Question: I am using 'laravel 4.2'. My 'AdminUsersController' looks like that:
'''
<?php
class AdminUsersController extends AdminController {
/**
* User Model
* @var User
*/
protected $user;
/**
* Role Model
* @var Role
*/
protected $role;
/**
* Permission Model
* @var Permission
*/
protected $permission;
/**
* Inject the models.
* @param User $user
* @param Role $role
* @param Permission $permission
*/
public function __construct(User $user, Role $role, Permission $permission)
{
parent::__construct();
$this->user = $user;
$this->role = $role;
$this->permission = $permission;
}
/**
* Display a listing of the resource.
*
* @return Response
*/
public function getIndex()
{
// Title
$title = Lang::get('admin/users/title.user_management');
// Grab all the users
$users = $this->user;
// Show the page
return View::make('admin/users/index', compact('users', 'title'));
}
/**
* Show the form for creating a new resource.
*
* @return Response
*/
public function getCreate()
{
// All roles
$roles = $this->role->all();
// Get all the available permissions
$permissions = $this->permission->all();
// Selected groups
$selectedRoles = Input::old('roles', array());
// Selected permissions
$selectedPermissions = Input::old('permissions', array());
// Title
$title = Lang::get('admin/users/title.create_a_new_user');
// Mode
$mode = 'create';
// Show the page
return View::make('admin/users/create_edit', compact('roles', 'permissions', 'selectedRoles', 'selectedPermissions', 'title', 'mode'));
}
/**
* Store a newly created resource in storage.
*
* @return Response
*/
public function postCreate()
{
$this->user->username = Input::get( 'username' );
$this->user->email = Input::get( 'email' );
$this->user->password = Input::get( 'password' );
// The password confirmation will be removed from model
// before saving. This field will be used in Ardent's
// auto validation.
$this->user->password_confirmation = Input::get( 'password_confirmation' );
$this->user->confirmed = Input::get( 'confirm' );
// Permissions are currently tied to roles. Can't do this yet.
//$user->permissions = $user->roles()->preparePermissionsForSave(Input::get( 'permissions' ));
// Save if valid. Password field will be hashed before save
$this->user->save();
if ( $this->user->id )
{
// Save roles. Handles updating.
$this->user->saveRoles(Input::get( 'roles' ));
// Redirect to the new user page
return Redirect::to('admin/users/' . $this->user->id . '/edit')->with('success', Lang::get('admin/users/messages.create.success'));
}
else
{
// Get validation errors (see Ardent package)
$error = $this->user->errors()->all();
return Redirect::to('admin/users/create')
->withInput(Input::except('password'))
->with( 'error', $error );
}
}
/**
* Display the specified resource.
*
* @param $user
* @return Response
*/
public function getShow($user)
{
// redirect to the frontend
}
/**
* Show the form for editing the specified resource.
*
* @param $user
* @return Response
*/
public function getEdit($user)
{
if ( $user->id )
{
$roles = $this->role->all();
$permissions = $this->permission->all();
// Title
$title = Lang::get('admin/users/title.user_update');
// mode
$mode = 'edit';
return View::make('admin/users/create_edit', compact('user', 'roles', 'permissions', 'title', 'mode'));
}
else
{
return Redirect::to('admin/users')->with('error', Lang::get('admin/users/messages.does_not_exist'));
}
}
/**
* Update the specified resource in storage.
*
* @param $user
* @return Response
*/
public function postEdit($user)
{
// Validate the inputs
$validator = Validator::make(Input::all(), $user->getUpdateRules());
if ($validator->passes())
{
$oldUser = clone $user;
$user->username = Input::get( 'username' );
$user->email = Input::get( 'email' );
$user->confirmed = Input::get( 'confirm' );
$password = Input::get( 'password' );
$passwordConfirmation = Input::get( 'password_confirmation' );
if(!empty($password)) {
if($password === $passwordConfirmation) {
$user->password = $password;
// The password confirmation will be removed from model
// before saving. This field will be used in Ardent's
// auto validation.
$user->password_confirmation = $passwordConfirmation;
} else {
// Redirect to the new user page
return Redirect::to('admin/users/' . $user->id . '/edit')->with('error', Lang::get('admin/users/messages.password_does_not_match'));
}
} else {
unset($user->password);
unset($user->password_confirmation);
}
if($user->confirmed == null) {
$user->confirmed = $oldUser->confirmed;
}
$user->prepareRules($oldUser, $user);
// Save if valid. Password field will be hashed before save
$user->amend();
// Save roles. Handles updating.
$user->saveRoles(Input::get( 'roles' ));
} else {
return Redirect::to('admin/users/' . $user->id . '/edit')->with('error', Lang::get('admin/users/messages.edit.error'));
}
// Get validation errors (see Ardent package)
$error = $user->errors()->all();
if(empty($error)) {
// Redirect to the new user page
return Redirect::to('admin/users/' . $user->id . '/edit')->with('success', Lang::get('admin/users/messages.edit.success'));
} else {
return Redirect::to('admin/users/' . $user->id . '/edit')->with('error', Lang::get('admin/users/messages.edit.error'));
}
}
/**
* Remove user page.
*
* @param $user
* @return Response
*/
public function getDelete($user)
{
// Title
$title = Lang::get('admin/users/title.user_delete');
// Show the page
return View::make('admin/users/delete', compact('user', 'title'));
}
/**
* Remove the specified user from storage.
*
* @param $user
* @return Response
*/
public function postDelete($user)
{
// Check if we are not trying to delete ourselves
if ($user->id === Confide::user()->id)
{
// Redirect to the user management page
return Redirect::to('admin/users')->with('error', Lang::get('admin/users/messages.delete.impossible'));
}
AssignedRoles::where('user_id', $user->id)->delete();
$id = $user->id;
$user->delete();
// Was the comment post deleted?
$user = User::find($id);
if ( empty($user) )
{
// TODO needs to delete all of that user's content
return Redirect::to('admin/users')->with('success', Lang::get('admin/users/messages.delete.success'));
}
else
{
// There was a problem deleting the user
return Redirect::to('admin/users')->with('error', Lang::get('admin/users/messages.delete.error'));
}
}
/**
* Show a list of all the users formatted for Datatables.
*
* @return Datatables JSON
*/
public function getData()
{
$users = User::leftjoin('assigned_roles', 'assigned_roles.user_id', '=', 'users.id')
->leftjoin('roles', 'roles.id', '=', 'assigned_roles.role_id')
->select(array('users.id', 'users.username','users.email', 'roles.name as rolename', 'users.confirmed', 'users.created_at'));
return Datatables::of($users)
// ->edit_column('created_at','{{{ Carbon::now()->diffForHumans(Carbon::createFromFormat(\'Y-m-d H\', $test)) }}}')
->edit_column('confirmed','@if($confirmed)
Yes
@else
No
@endif')
->add_column('actions', '<a href="{{{ URL::to(\'admin/users/\' . $id . \'/edit\' ) }}}" class="iframe btn btn-xs btn-default">{{{ Lang::get(\'button.edit\') }}}</a>
@if($username == \'admin\')
@else
<a href="{{{ URL::to(\'admin/users/\' . $id . \'/delete\' ) }}}" class="iframe btn btn-xs btn-danger">{{{ Lang::get(\'button.delete\') }}}</a>
@endif
')
->remove_column('id')
->make();
}
}
'''
My routes look like that:
'''
<?php
/*
|--------------------------------------------------------------------------
| Application Routes
|--------------------------------------------------------------------------
|
| Here is where you can register all of the routes for an application.
| It's a breeze. Simply tell Laravel the URIs it should respond to
| and give it the Closure to execute when that URI is requested.
|
*/
// Route::get('/', function()
// {
// return View::make('hello');
// });
//
// // Confide routes
// Route::get('users/create', 'UsersController@create');
// Route::post('users', 'UsersController@store');
// Route::get('users/login', 'UsersController@login');
// Route::post('users/login', 'UsersController@doLogin');
// Route::get('users/confirm/{code}', 'UsersController@confirm');
// Route::get('users/forgot_password', 'UsersController@forgotPassword');
// Route::post('users/forgot_password', 'UsersController@doForgotPassword');
// Route::get('users/reset_password/{token}', 'UsersController@resetPassword');
// Route::post('users/reset_password', 'UsersController@doResetPassword');
// Route::get('users/logout', 'UsersController@logout');
/** ------------------------------------------
* Route model binding
* ------------------------------------------
*/
Route::model('user', 'User');
Route::model('role', 'Role');
/** ------------------------------------------
* Route constraint patterns
* ------------------------------------------
*/
Route::pattern('user', '[0-9]+');
Route::pattern('role', '[0-9]+');
Route::pattern('token', '[0-9a-z]+');
/** ------------------------------------------
* Admin Routes
* ------------------------------------------
*/
Route::group(array('prefix' => 'admin', 'before' => 'auth'), function()
{
# User Management
Route::get('users/{user}/show', 'AdminUsersController@getShow');
Route::get('users/{user}/edit', 'AdminUsersController@getEdit');
Route::post('users/{user}/edit', 'AdminUsersController@postEdit');
Route::get('users/{user}/delete', 'AdminUsersController@getDelete');
Route::post('users/{user}/delete', 'AdminUsersController@postDelete');
Route::controller('users', 'AdminUsersController');
# User Role Management
Route::get('roles/{role}/show', 'AdminRolesController@getShow');
Route::get('roles/{role}/edit', 'AdminRolesController@getEdit');
Route::post('roles/{role}/edit', 'AdminRolesController@postEdit');
Route::get('roles/{role}/delete', 'AdminRolesController@getDelete');
Route::post('roles/{role}/delete', 'AdminRolesController@postDelete');
Route::controller('roles', 'AdminRolesController');
# Admin Dashboard
Route::controller('/', 'AdminDashboardController');
});
/** ------------------------------------------
* Frontend Routes
* ------------------------------------------
*/
// User reset routes
Route::get('user/reset/{token}', 'UserController@getReset');
// User password reset
Route::post('user/reset/{token}', 'UserController@postReset');
//:: User Account Routes ::
Route::post('user/{user}/edit', 'UserController@postEdit');
//:: User Account Routes ::
Route::post('user/login', 'UserController@postLogin');
# User RESTful Routes (Login, Logout, Register, etc)
Route::controller('user', 'UserController');
//:: Application Routes ::
# Filter for detect language
Route::when('contact-us','detectLang');
# Contact Us Static Page
Route::get('contact-us', function()
{
// Return about us page
return View::make('site/contact-us');
});
# Index Page - Last route, no matches
Route::get('/', array('before' => 'detectLang','uses' => 'UserController@postLogin'));
'''
My file path looks like that:

However, I get the following exception when I open the public folder of my application:
'''
ReflectionException thrown with message "Class AdminUsersController does not exist"
Stacktrace:
#22 ReflectionException in C:\xampp\htdocs\laravel_project\laravel-application\vendor\laravel\framework\src\Illuminate\Routing\ControllerInspector.php:28
#21 ReflectionClass:__construct in C:\xampp\htdocs\laravel_project\laravel-application\vendor\laravel\framework\src\Illuminate\Routing\ControllerInspector.php:28
#20 Illuminate\Routing\ControllerInspector:getRoutable in C:\xampp\htdocs\laravel_project\laravel-application\vendor\laravel\framework\src\Illuminate\Routing\Router.php:269
#19 Illuminate\Routing\Router:controller in C:\xampp\htdocs\laravel_project\laravel-application\vendor\laravel\framework\src\Illuminate\Support\Facades\Facade.php:211
#18 Illuminate\Support\Facades\Facade:__callStatic in C:\xampp\htdocs\laravel_project\laravel-application\app\routes.php:59
#17 Illuminate\Support\Facades\Route:controller in C:\xampp\htdocs\laravel_project\laravel-application\app\routes.php:59
#16 {closure} in <#unknown>:0
#15 call_user_func in C:\xampp\htdocs\laravel_project\laravel-application\vendor\laravel\framework\src\Illuminate\Routing\Router.php:691
#14 Illuminate\Routing\Router:group in C:\xampp\htdocs\laravel_project\laravel-application\vendor\laravel\framework\src\Illuminate\Support\Facades\Facade.php:211
#13 Illuminate\Support\Facades\Facade:__callStatic in C:\xampp\htdocs\laravel_project\laravel-application\app\routes.php:71
#12 Illuminate\Support\Facades\Route:group in C:\xampp\htdocs\laravel_project\laravel-application\app\routes.php:71
#11 require in C:\xampp\htdocs\laravel_project\laravel-application\vendor\laravel\framework\src\Illuminate\Foundation\start.php:269
#10 {closure} in <#unknown>:0
#9 call_user_func in C:\xampp\htdocs\laravel_project\laravel-application\vendor\laravel\framework\src\Illuminate\Foundation\Application.php:830
#8 Illuminate\Foundation\Application:fireAppCallbacks in C:\xampp\htdocs\laravel_project\laravel-application\vendor\laravel\framework\src\Illuminate\Foundation\Application.php:604
#7 Illuminate\Foundation\Application:bootApplication in C:\xampp\htdocs\laravel_project\laravel-application\vendor\laravel\framework\src\Illuminate\Foundation\Application.php:587
#6 Illuminate\Foundation\Application:boot in C:\xampp\htdocs\laravel_project\laravel-application\vendor\laravel\framework\src\Illuminate\Foundation\Application.php:743
#5 Illuminate\Foundation\Application:handle in C:\xampp\htdocs\laravel_project\laravel-application\vendor\laravel\framework\src\Illuminate\Session\Middleware.php:72
#4 Illuminate\Session\Middleware:handle in C:\xampp\htdocs\laravel_project\laravel-application\vendor\laravel\framework\src\Illuminate\Cookie\Queue.php:47
#3 Illuminate\Cookie\Queue:handle in C:\xampp\htdocs\laravel_project\laravel-application\vendor\laravel\framework\src\Illuminate\Cookie\Guard.php:51
#2 Illuminate\Cookie\Guard:handle in C:\xampp\htdocs\laravel_project\laravel-application\vendor\stack\builder\src\Stack\StackedHttpKernel.php:23
#1 Stack\StackedHttpKernel:handle in C:\xampp\htdocs\laravel_project\laravel-application\vendor\laravel\framework\src\Illuminate\Foundation\Application.php:641
#0 Illuminate\Foundation\Application:run in C:\xampp\htdocs\laravel_project\laravel-application\public\index.php:49
'''
Any suggestions why the controller cannot be found? I appreciate your replies!
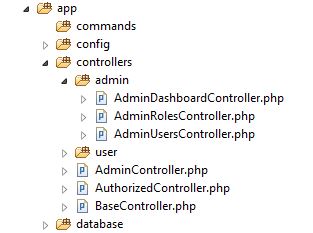
Answer: Probably you should add to your 'composer.json' into 'autoload' -> 'classmap' section 'admin' and 'user' directories so it should look like this:
'''
"autoload": {
"classmap": [
"app/commands",
"app/controllers",
"app/models",
"app/database/migrations",
"app/database/seeds",
"app/tests/TestCase.php",
"app/controllers/admin",
"app/controllers/user"
]
},
'''
and run 'composer dump-autoload' after saving file